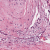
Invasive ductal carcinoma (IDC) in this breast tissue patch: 0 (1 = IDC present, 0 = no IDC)